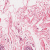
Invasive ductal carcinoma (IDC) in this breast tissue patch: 0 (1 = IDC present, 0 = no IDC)